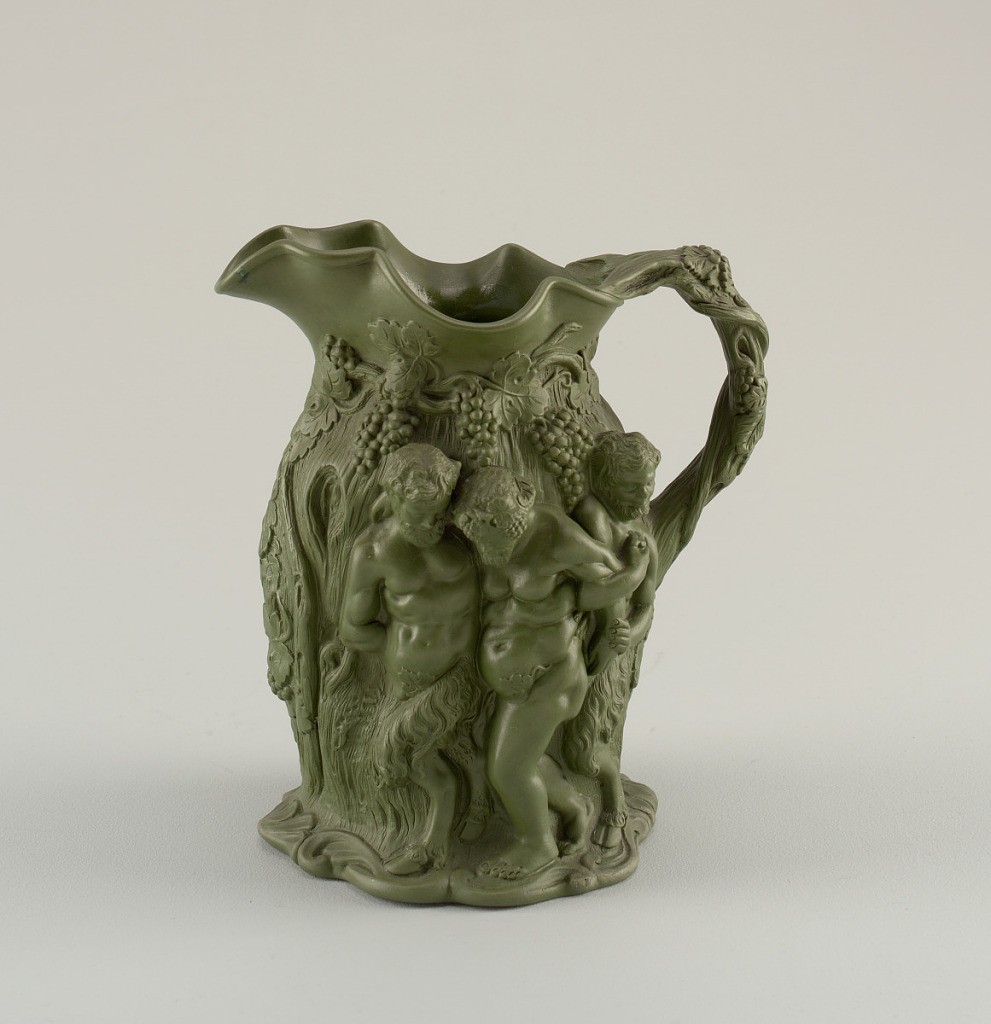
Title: Silenus
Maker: Minton and Company, British, 1793 - 1968
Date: ca. 1840
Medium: Glazed stoneware
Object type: Jug
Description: The dark green version of this pattern was issued in 1831 as model number 19.  While many companies produced versions of the "Silenus" jug, the dark green color is unique to Minton.